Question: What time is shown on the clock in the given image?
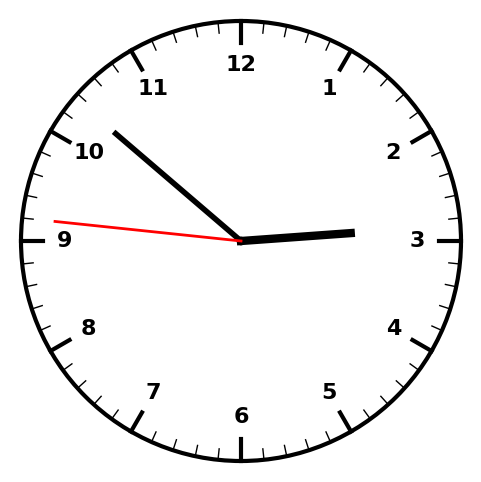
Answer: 02:51:46